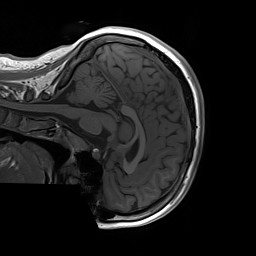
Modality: T1w
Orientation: sagittal
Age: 23
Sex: female